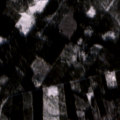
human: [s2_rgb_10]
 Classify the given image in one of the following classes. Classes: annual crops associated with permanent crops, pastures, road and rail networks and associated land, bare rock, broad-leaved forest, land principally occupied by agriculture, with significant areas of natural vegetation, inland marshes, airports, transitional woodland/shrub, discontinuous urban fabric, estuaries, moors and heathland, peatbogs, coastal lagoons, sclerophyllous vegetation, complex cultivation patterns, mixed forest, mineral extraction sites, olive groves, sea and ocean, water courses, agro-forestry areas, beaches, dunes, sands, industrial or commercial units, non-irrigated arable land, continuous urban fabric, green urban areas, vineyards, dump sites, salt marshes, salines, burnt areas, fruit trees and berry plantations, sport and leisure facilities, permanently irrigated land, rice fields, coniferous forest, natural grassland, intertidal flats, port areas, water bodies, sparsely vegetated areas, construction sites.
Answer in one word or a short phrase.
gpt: coniferous forest, mixed forest, water bodies